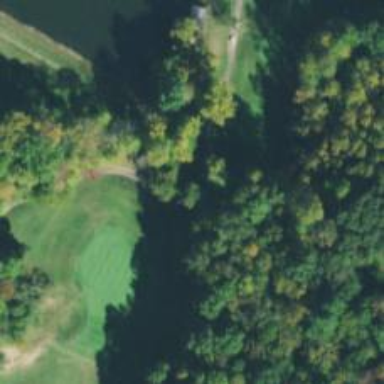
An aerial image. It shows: Pathway for golfing.